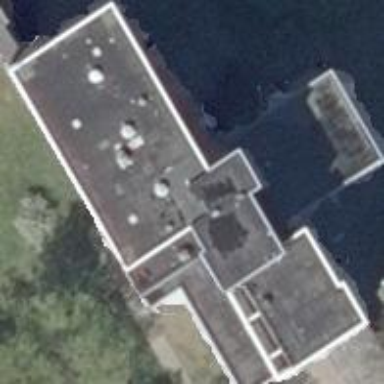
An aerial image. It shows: Apartment building with flat roof.